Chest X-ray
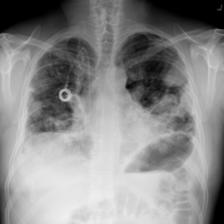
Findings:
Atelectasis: negative
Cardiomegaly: negative
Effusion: negative
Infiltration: negative
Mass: positive
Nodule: positive
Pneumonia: negative
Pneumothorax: negative
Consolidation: negative
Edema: negative
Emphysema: negative
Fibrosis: negative
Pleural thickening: negative
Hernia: negative